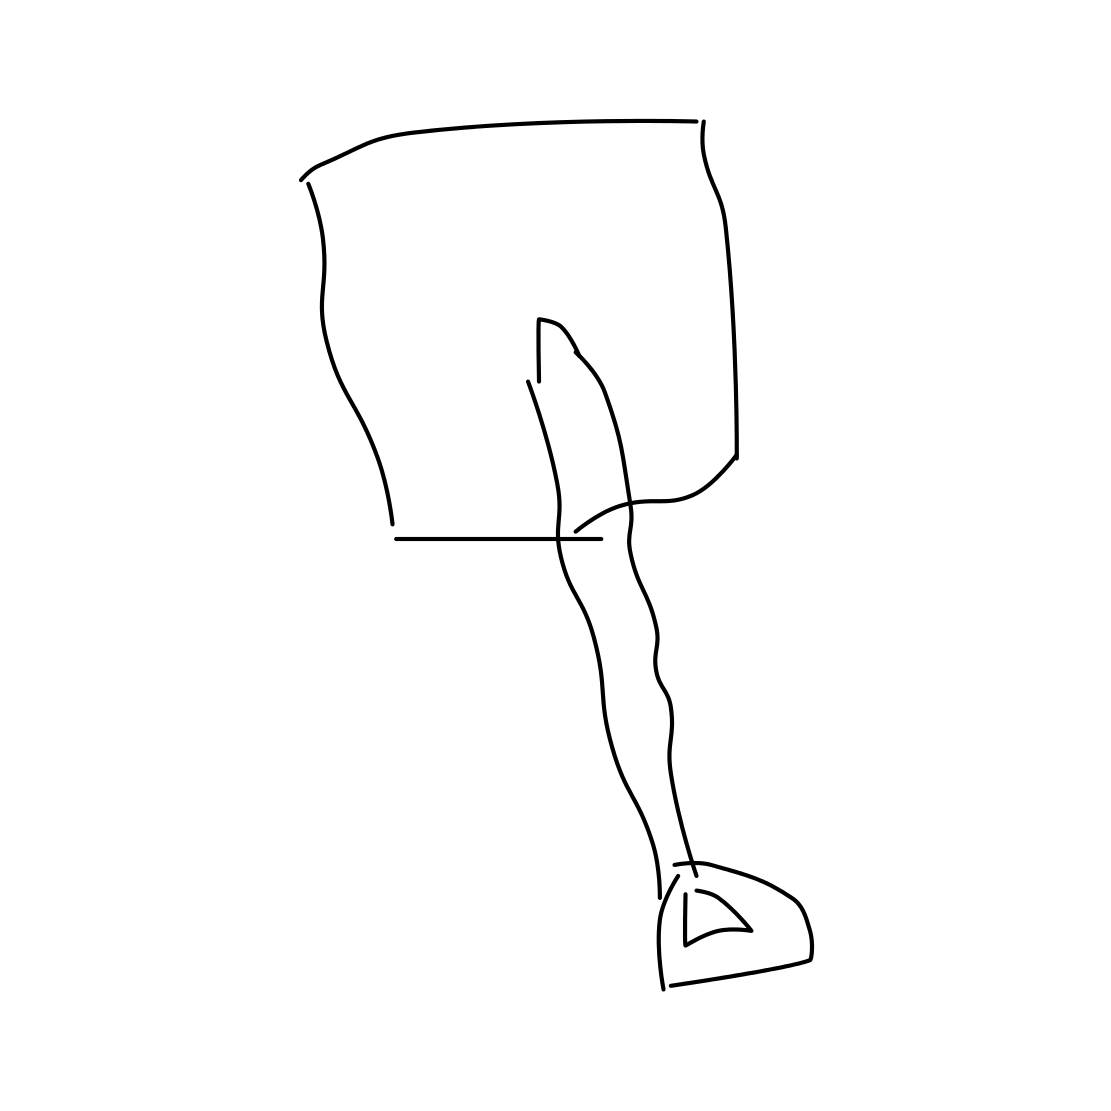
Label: shovel